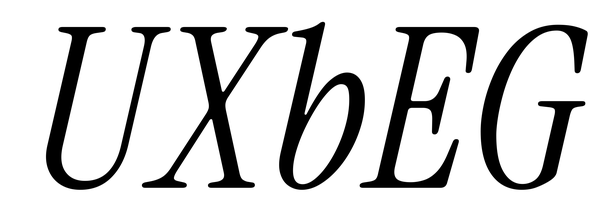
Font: InstrumentSerif-Italic